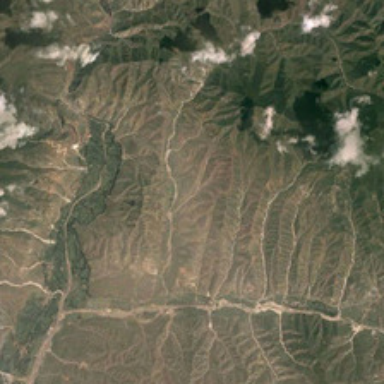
It is a large piece of green mountain .